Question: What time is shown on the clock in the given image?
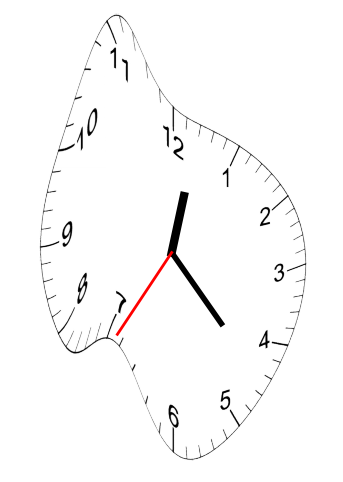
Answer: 12:22:35